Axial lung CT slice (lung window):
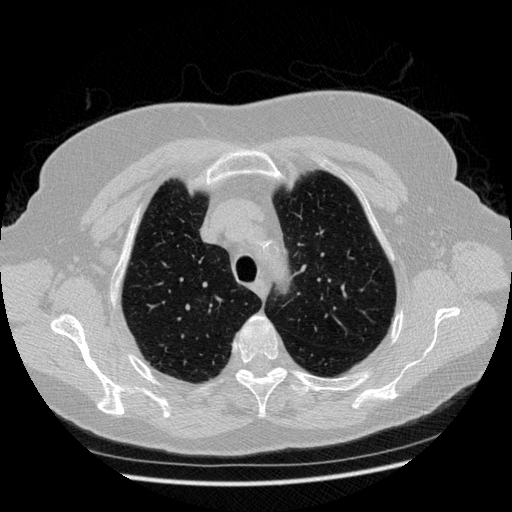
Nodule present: no